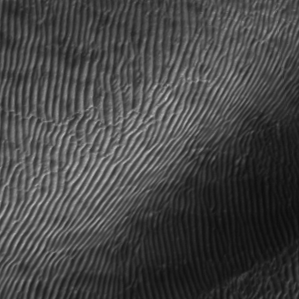
Label: frost